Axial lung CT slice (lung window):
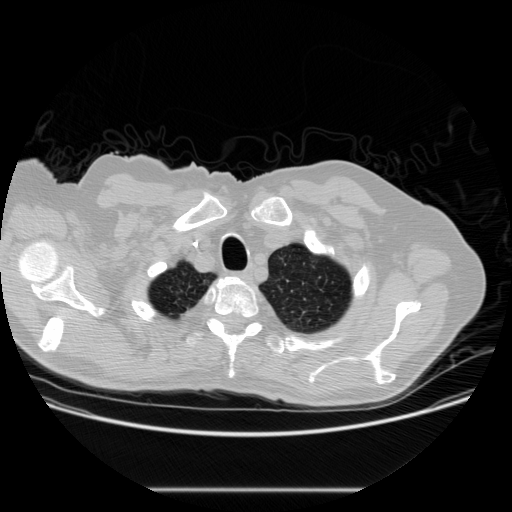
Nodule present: no